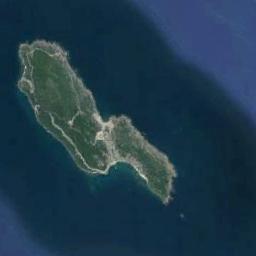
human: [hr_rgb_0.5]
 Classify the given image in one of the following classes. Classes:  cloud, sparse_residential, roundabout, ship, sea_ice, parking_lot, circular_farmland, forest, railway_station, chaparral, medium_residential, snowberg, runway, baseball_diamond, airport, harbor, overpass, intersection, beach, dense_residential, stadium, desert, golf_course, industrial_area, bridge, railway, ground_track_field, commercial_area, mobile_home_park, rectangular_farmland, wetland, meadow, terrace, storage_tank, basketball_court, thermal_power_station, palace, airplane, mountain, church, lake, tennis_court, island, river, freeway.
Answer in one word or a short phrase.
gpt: island